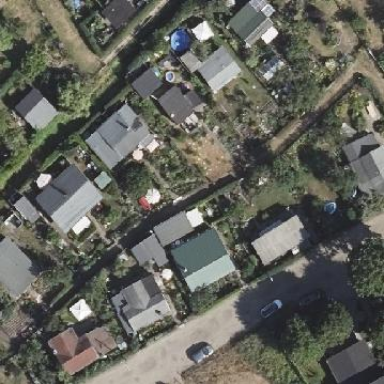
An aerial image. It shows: Allotments area.